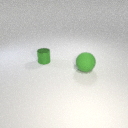
small green metal cylinder behind large green rubber sphere